Question: In years past, it was easy to remove the info window from an embedded Google Maps. Just add 'iwloc=near' in the query string.
In the past few weeks, Google has migrated to a NEW embed query string format, to coincide with their new Maps product.
Does anybody know how to hide the info bubble with the new query string? I do want to keep the marker icon (obstructed by the info window). I tried including 'iwloc=near' before the rest of the query string, but that did nothing. I don't see any option on the new Embedded Map builder, either.
'''
<iframe
src="https://www.google.com/maps/embed?iwloc=near&pb=!1m20!1m8!1m3!1d<PHONE>5834!2d-97.52973594999999!3d35.<PHONE>!3m2!1i1024!2i768!4f13.1!4m9!1i0!3e6!4m0!4m5!1s0x87b21a2b843c4d5f%3A0xd6deac9724fb9935!2s7316+N+Western+Ave%2C+Oklahoma+City%2C+OK+73116!3m2!1d35.<PHONE>!2d-97.<PHONE>!5e0!3m2!1sen!2sus!4v1394217557679"
width="420"
height="200"
frameborder="0"
style="border:0">
</iframe>
'''
Here is what is output. Note the info window, bordered in red, that I wish to remove.

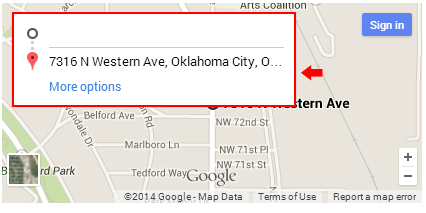
Answer: It looks like they've overhauled the way the embedded maps api works...
From <URL>, it looks like you can definitely remove the bubble by making request in "view mode" instead of "place mode". However this will result in no marker either.
It doesn't have much to say on what options are supported for place mode, but you might try updating your URL to the new place endpoint and then experimenting with some of the legacy options.
I tested it myself using the new 'google.com/maps/embed/v1/place/...' endpoint and it doesn't work if you add '&iwloc' to that. In fact, it will throw an error about the unsupported parameter.
Unfortunately, it appears that the new API only supports these parameters:
> The following optional parameters can be used with any of the map
modes listed above. defines the center of the map view. It accepts either a
comma-separated latitude and longitude value (such as
37.4218,-<PHONE>) or a place name or address string (such as Champ+de+Mars,Paris,France). sets the initial zoom level of the map. Accepted values range
from 0 (the whole world) to 21 (individual buildings). The upper limit
can vary depending on the map data available at the selected location. can be either roadmap (the default) or satellite, and defines
the type of map tiles to load. defines the language to use for UI elements and for the
display of labels on map tiles. Note that this parameter is only
supported for some country tiles; if the specific language requested
is not supported for the tile set, then the default language for that
tileset will be used. By default, visitors will see a map in their own
language. defines the appropriate borders and labels to display, based on
geo-political sensitivities. Accepts a region code specified as a
two-character ccTLD (top-level domain) value.
Sorry to be the bearer of bad news.